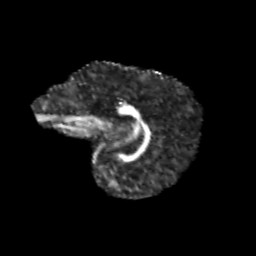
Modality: FA
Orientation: sagittal
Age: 12
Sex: male
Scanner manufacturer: siemens
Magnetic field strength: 3 T
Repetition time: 3.8 s
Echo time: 0.07 s